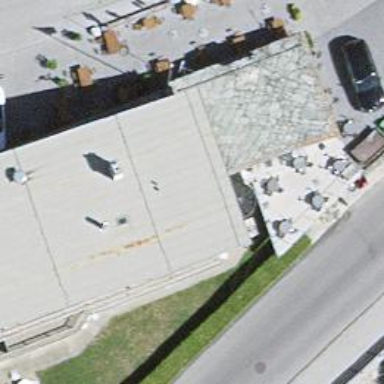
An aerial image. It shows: Bar.